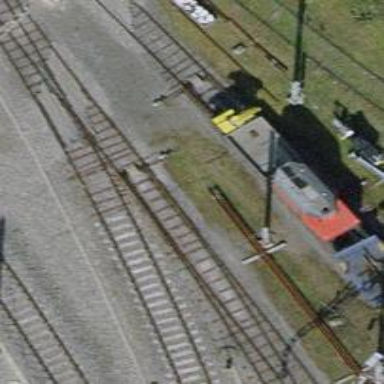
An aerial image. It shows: Single-track electrified railway service yard with contact line for trains.